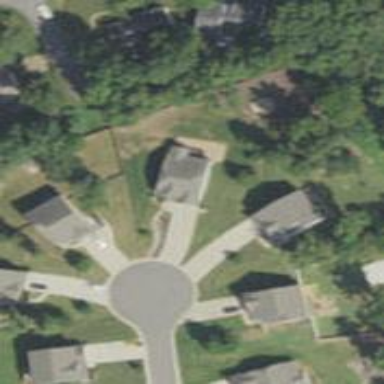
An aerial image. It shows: Driveway leading to service road.